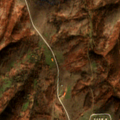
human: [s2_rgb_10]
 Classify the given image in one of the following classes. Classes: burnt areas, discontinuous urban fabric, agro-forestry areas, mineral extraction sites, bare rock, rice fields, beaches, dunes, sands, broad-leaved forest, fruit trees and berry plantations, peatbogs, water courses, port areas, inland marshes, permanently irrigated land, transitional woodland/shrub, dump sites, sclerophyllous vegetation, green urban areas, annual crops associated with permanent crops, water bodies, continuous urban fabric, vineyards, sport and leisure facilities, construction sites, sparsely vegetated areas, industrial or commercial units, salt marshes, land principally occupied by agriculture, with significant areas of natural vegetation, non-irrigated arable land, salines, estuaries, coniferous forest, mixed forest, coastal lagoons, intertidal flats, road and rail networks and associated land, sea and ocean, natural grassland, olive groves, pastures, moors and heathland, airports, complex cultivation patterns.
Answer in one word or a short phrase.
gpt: land principally occupied by agriculture, with significant areas of natural vegetation, broad-leaved forest, natural grassland, transitional woodland/shrub